Interaction volume radius: 5 \u00c5
Interaction volume height: 10 \u00c5
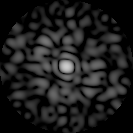
Disorder parameter: 0.8964